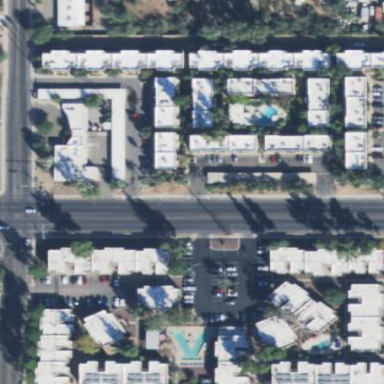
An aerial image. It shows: Residential area with apartments.